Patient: sex M, age 53
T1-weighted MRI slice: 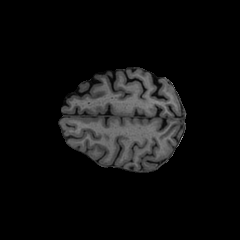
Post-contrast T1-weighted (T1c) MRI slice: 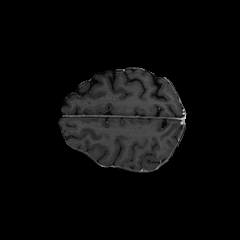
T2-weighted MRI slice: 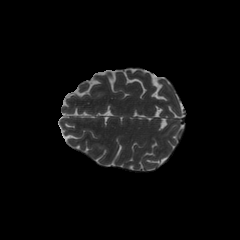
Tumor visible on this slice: no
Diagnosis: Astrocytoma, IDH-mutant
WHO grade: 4